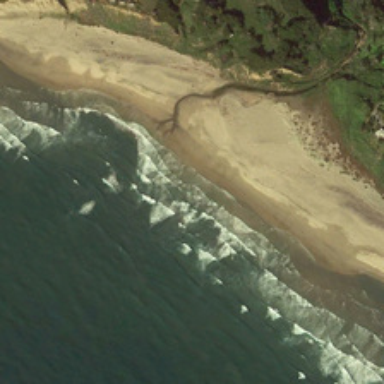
A piece of green ocean is near yellow beach and many green trees .